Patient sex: M
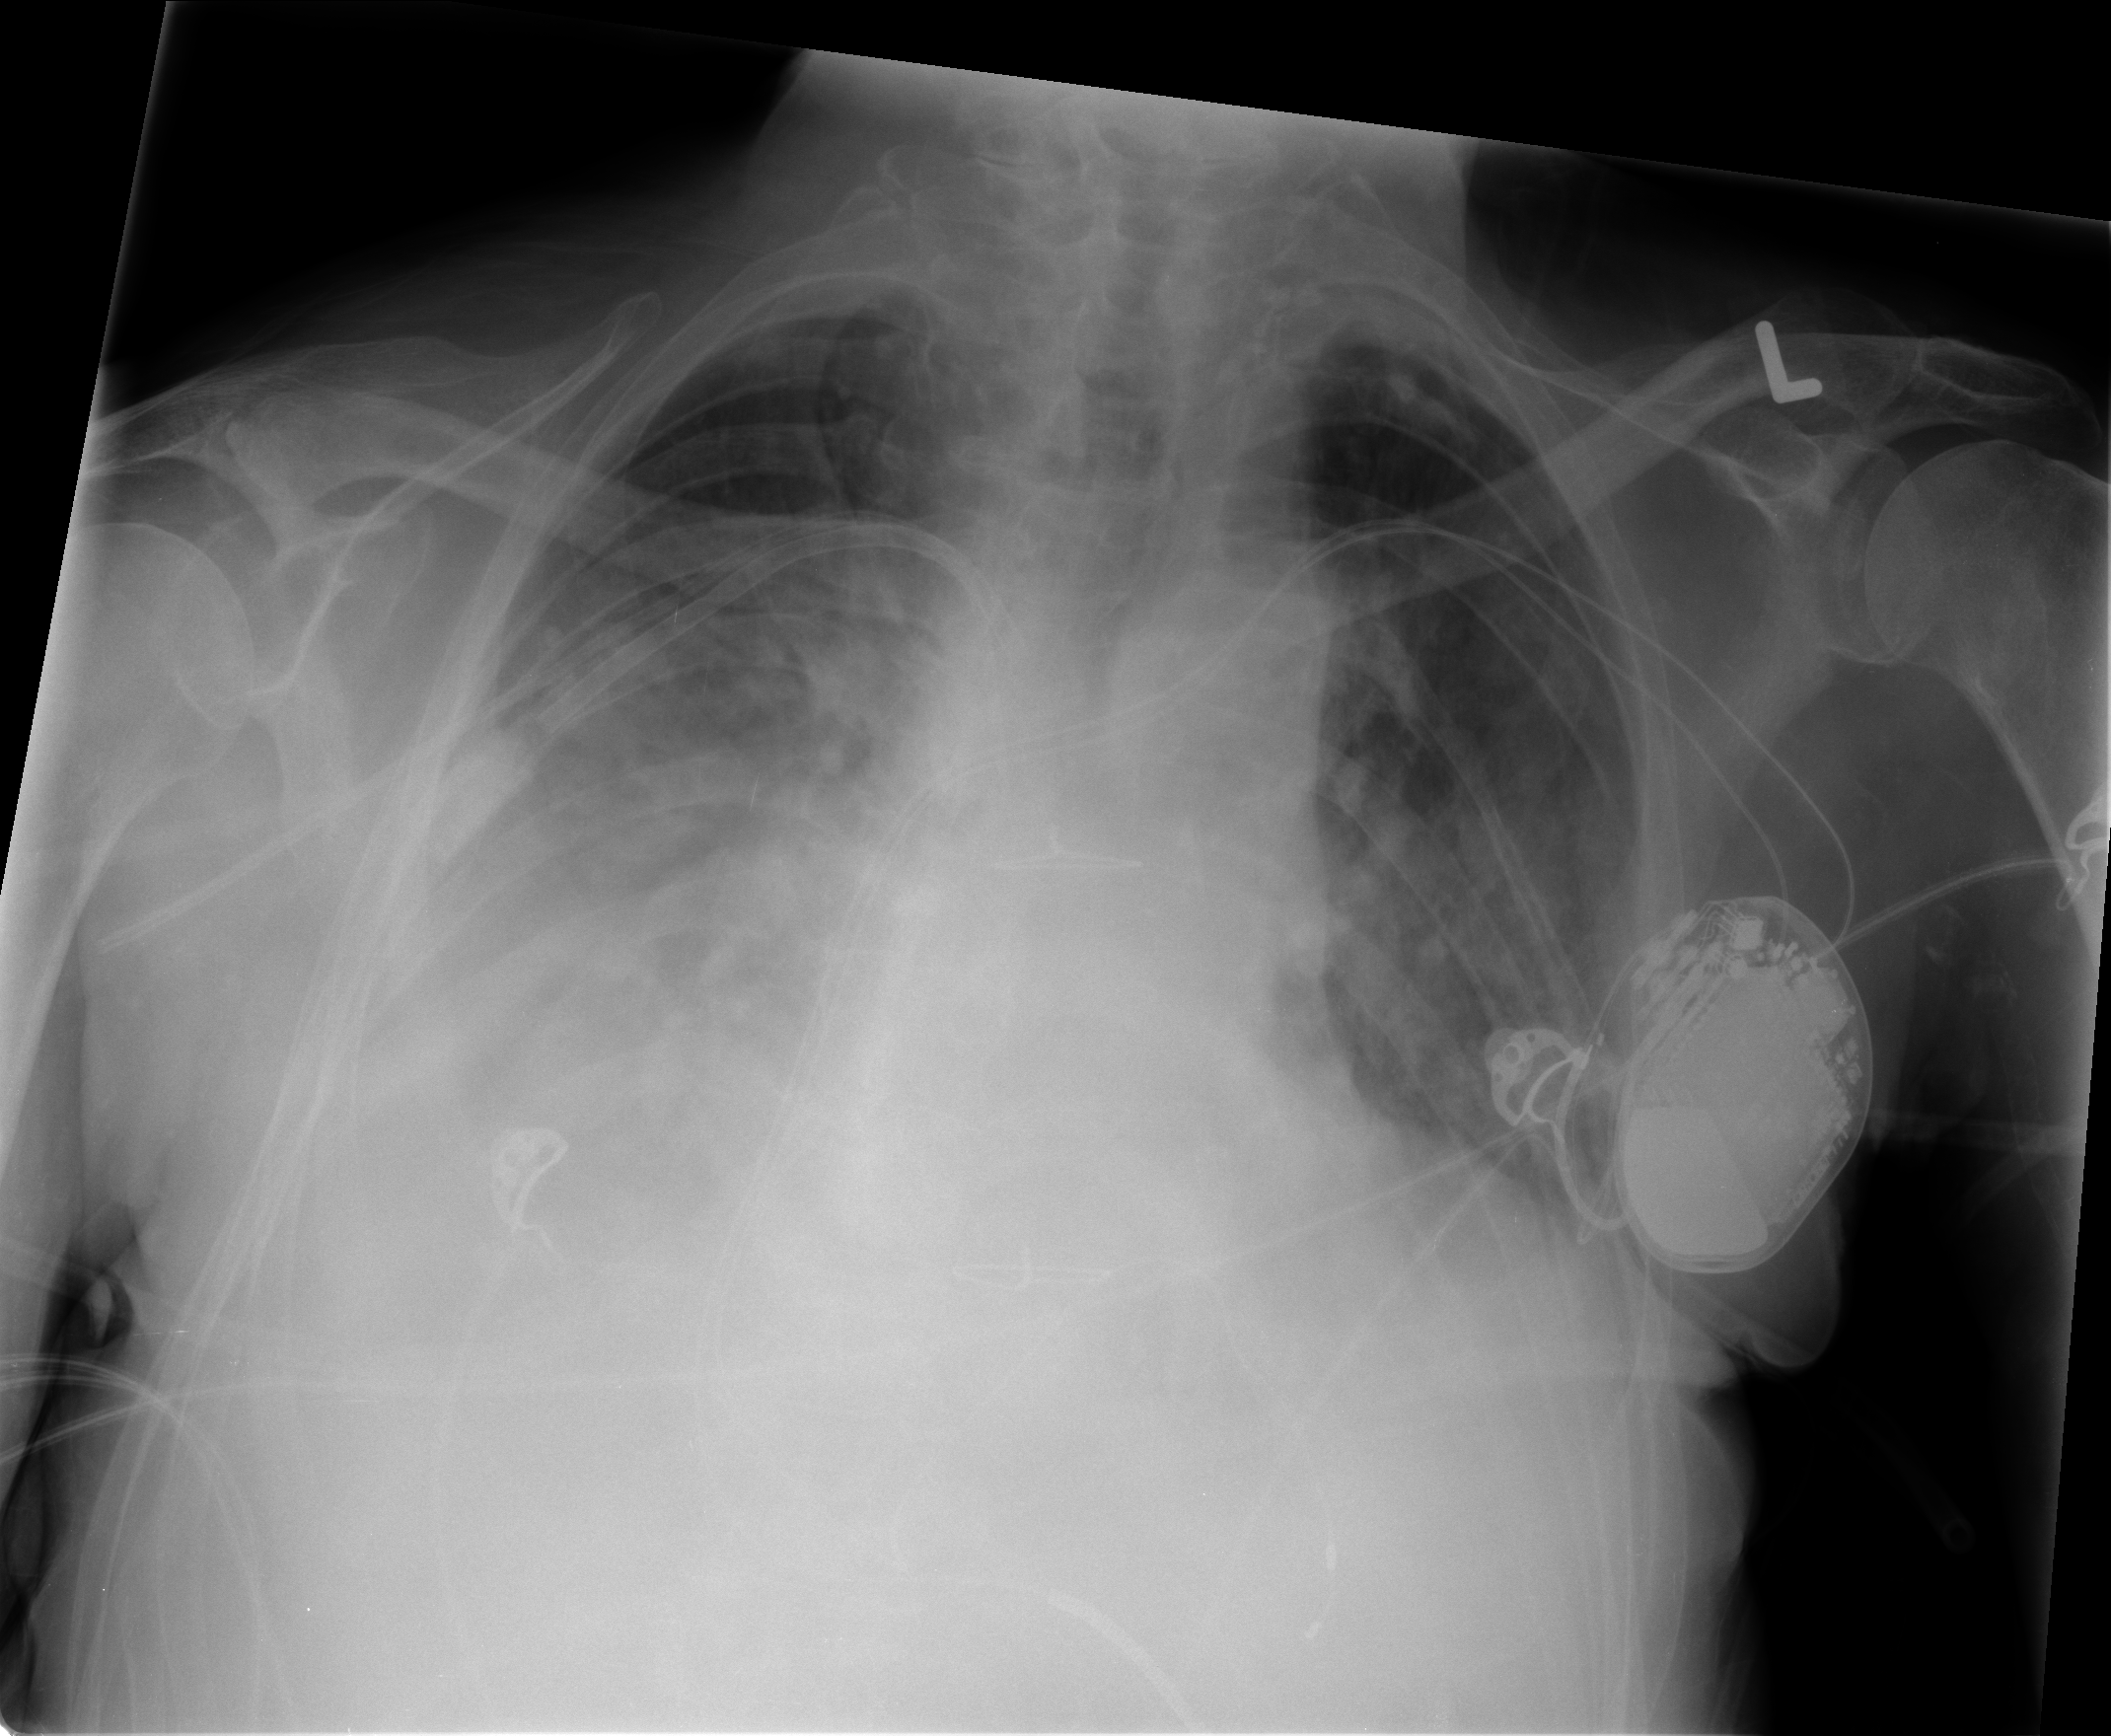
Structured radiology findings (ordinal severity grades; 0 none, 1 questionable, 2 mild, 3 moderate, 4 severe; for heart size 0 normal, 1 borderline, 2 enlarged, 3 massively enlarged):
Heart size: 2
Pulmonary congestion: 2
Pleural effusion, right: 3
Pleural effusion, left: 2
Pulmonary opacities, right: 2
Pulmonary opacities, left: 2
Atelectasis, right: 2
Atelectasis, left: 2